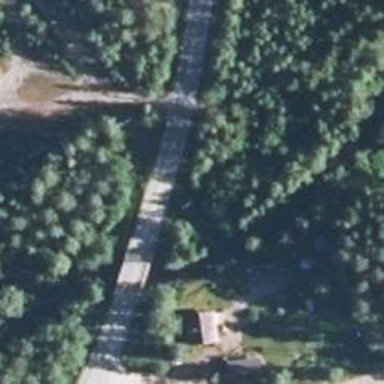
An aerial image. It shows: Secondary road with bridge.